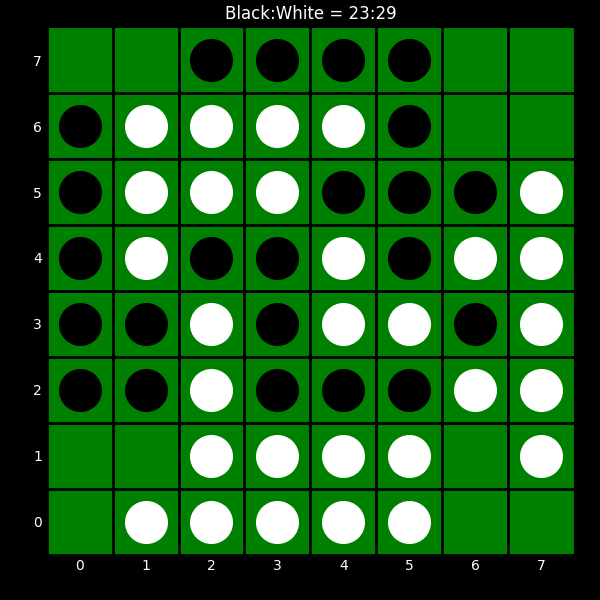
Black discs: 23
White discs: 29